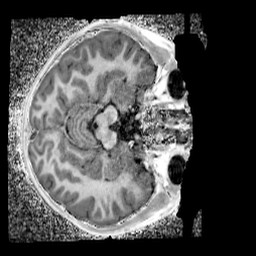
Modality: UNIT1_denoised
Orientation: axial
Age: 9
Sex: male
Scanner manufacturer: siemens
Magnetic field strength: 3 T
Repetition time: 4 s
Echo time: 0.00299 s